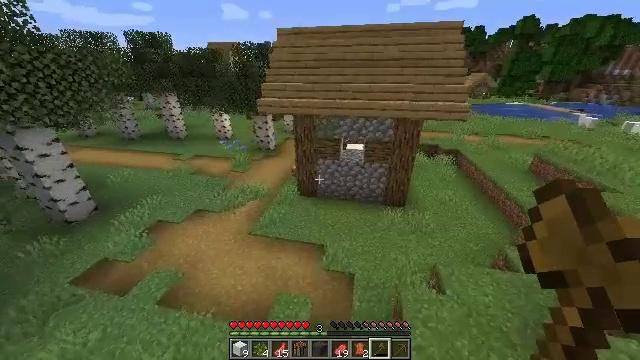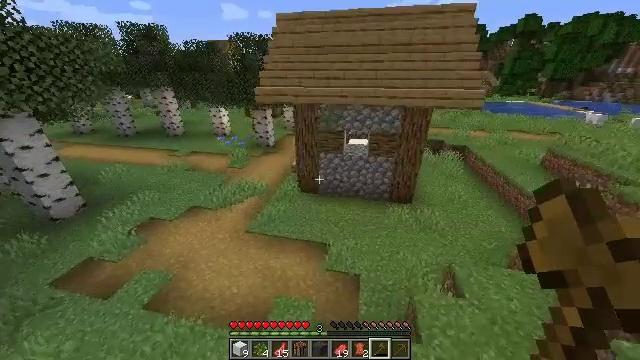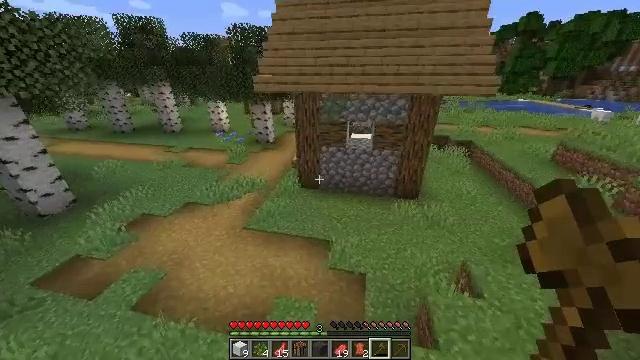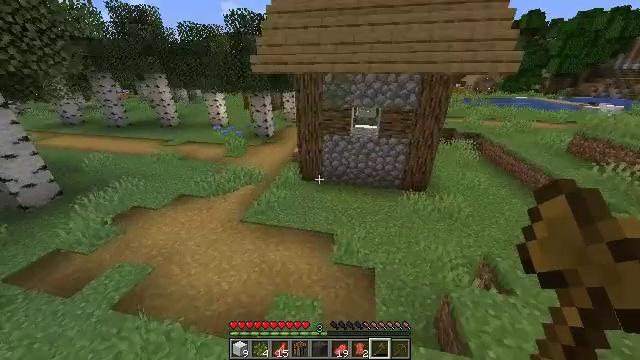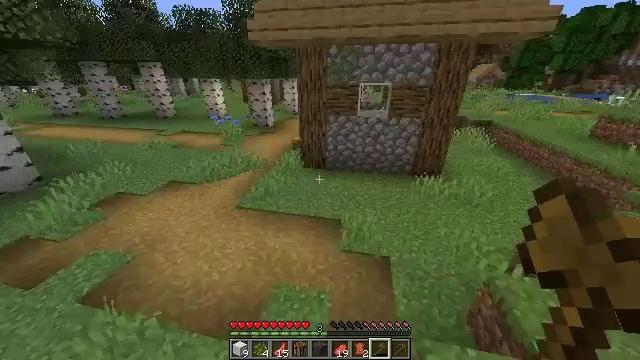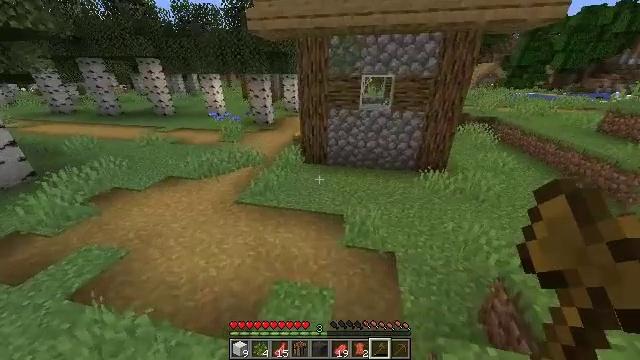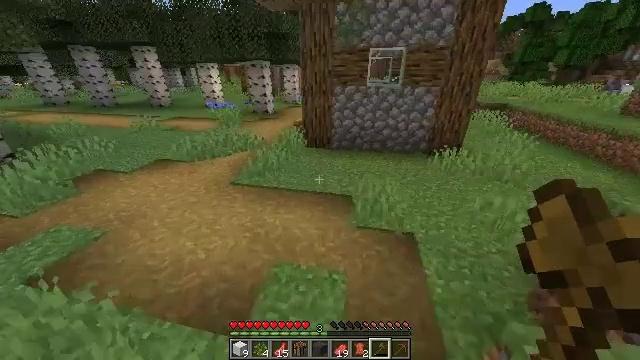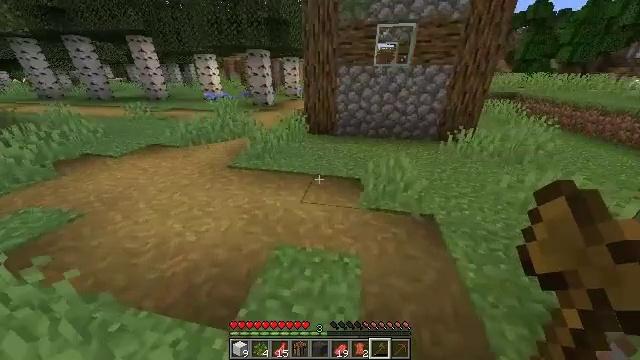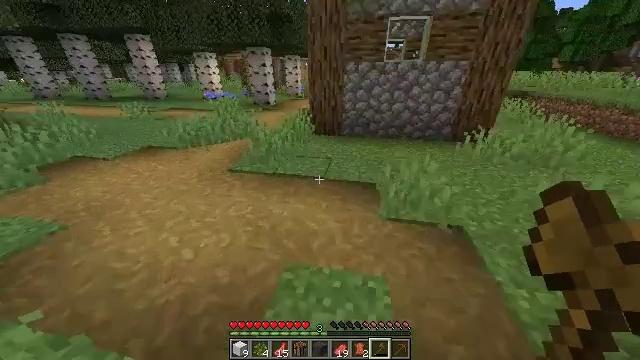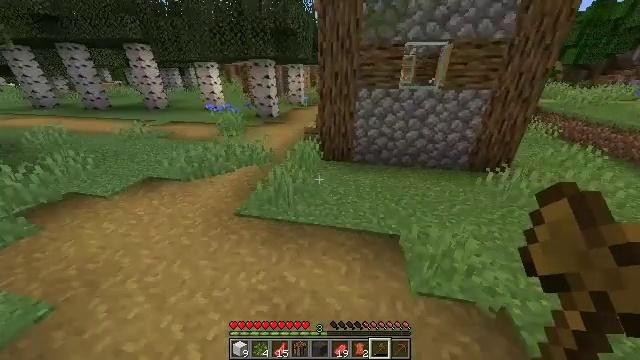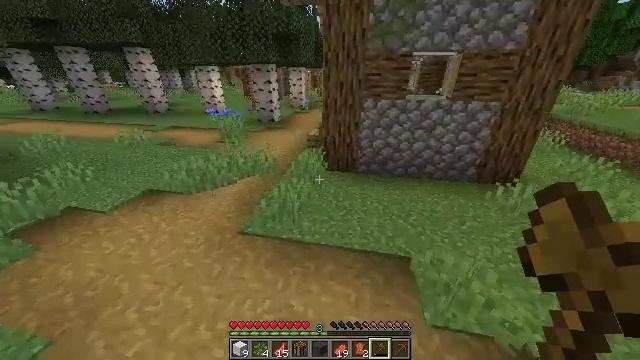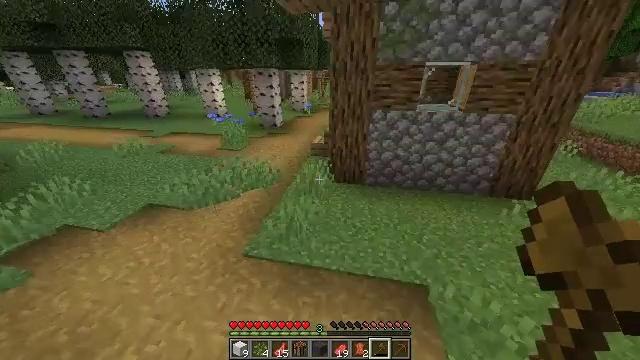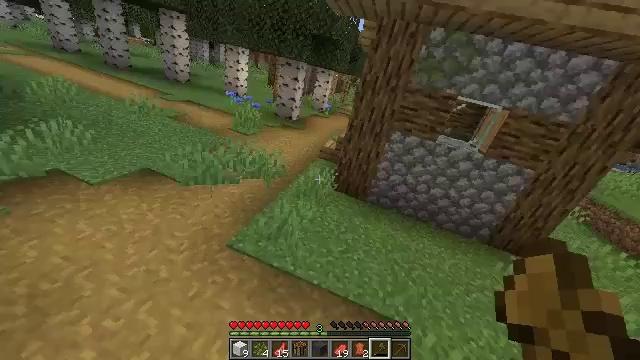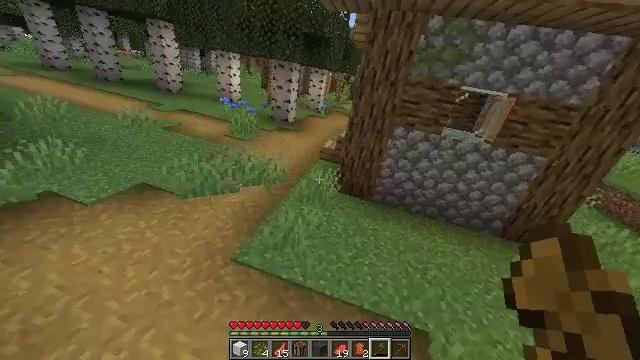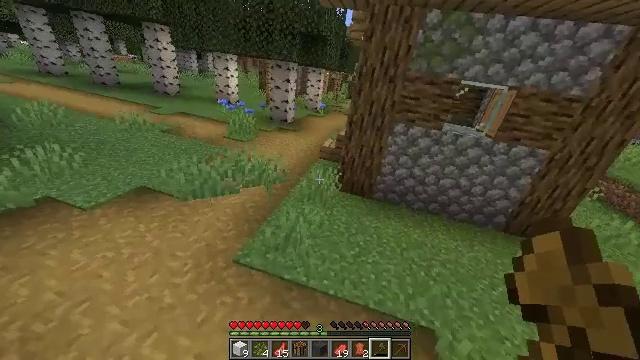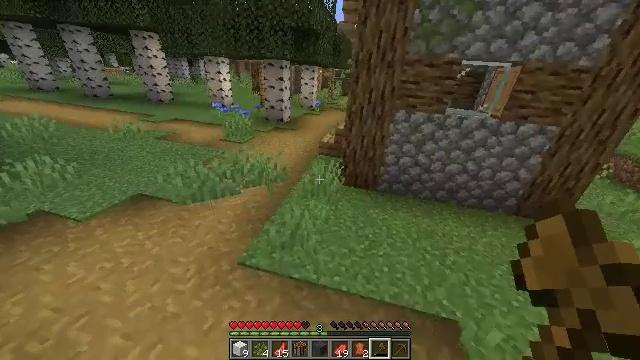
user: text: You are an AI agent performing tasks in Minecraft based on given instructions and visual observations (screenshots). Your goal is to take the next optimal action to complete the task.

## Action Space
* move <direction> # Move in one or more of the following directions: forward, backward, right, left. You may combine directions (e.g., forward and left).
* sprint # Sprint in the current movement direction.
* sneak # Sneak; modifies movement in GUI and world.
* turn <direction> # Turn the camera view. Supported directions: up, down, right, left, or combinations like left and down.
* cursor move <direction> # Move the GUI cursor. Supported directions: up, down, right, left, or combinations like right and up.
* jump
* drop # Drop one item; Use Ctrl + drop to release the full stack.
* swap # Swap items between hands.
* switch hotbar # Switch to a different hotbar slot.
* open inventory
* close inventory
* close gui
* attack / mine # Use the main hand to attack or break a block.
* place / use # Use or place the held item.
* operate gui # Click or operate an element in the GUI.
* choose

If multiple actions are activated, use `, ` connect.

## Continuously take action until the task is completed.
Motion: motion action
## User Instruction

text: Attack the brewing stand to gather it.
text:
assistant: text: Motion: move forward and move left, jump
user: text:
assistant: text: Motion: move forward and move left, jump
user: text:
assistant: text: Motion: move forward and move left, jump
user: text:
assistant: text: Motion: move forward and move left, jump
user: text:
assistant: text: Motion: move forward and move left, jump
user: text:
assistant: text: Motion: move forward and move left, jump
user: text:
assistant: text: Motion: move forward and move left, jump
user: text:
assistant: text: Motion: move forward and move left, jump
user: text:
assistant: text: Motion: move forward and move left, jump
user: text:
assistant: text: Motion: move forward and move left, jump
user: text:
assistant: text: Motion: move forward and move left, jump
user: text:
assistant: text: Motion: move forward and move left, jump
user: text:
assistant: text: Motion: move forward and move left, jump
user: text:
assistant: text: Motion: move forward and move left, jump
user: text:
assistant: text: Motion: move forward and move left, jump
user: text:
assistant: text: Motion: move forward, jump
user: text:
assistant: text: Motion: move forward, jump
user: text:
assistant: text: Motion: move forward, jump
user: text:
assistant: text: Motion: move forward, jump
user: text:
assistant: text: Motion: move forward, jump
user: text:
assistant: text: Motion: move forward, jump
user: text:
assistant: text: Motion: move forward, jump
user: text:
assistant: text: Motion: move forward, jump
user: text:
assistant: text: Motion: move forward
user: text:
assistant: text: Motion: move forward
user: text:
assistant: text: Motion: move forward
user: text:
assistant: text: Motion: move forward
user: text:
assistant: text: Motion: move forward, turn right
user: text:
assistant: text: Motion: move forward and move left, turn right and up
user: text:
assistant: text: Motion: move forward and move left, turn right and up